Question:
Hello! I have just started playing with android layouts and i wonder if there is a general way of applying basic layout so that it will adjust itself to multiple screens and automatically to landscape view. For example:
In the picture above, I have added some buttons. Now what i want to learn is which layout or options(like weight,gravity,alignment) to b used so that they remain the same in Every view & on every screen. Some says to use linear layout within linear and then add weight and alignment. They said that by doing this, you have flexibility to remove any button and yet no other button looses its place(unlike in relative layout). Can there be better way that will have same layout on all screens and yet flexible??
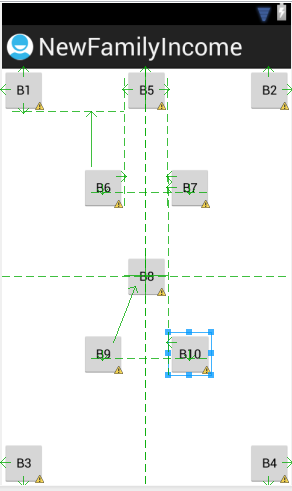
Answer: RelativeLayout is very easy to use and if you learn to align the widgets in it, the layout will look the same on every screen BUT it's good for a layout that is very simple (few widgets on layout) or a layout that you know that will never change because changing on RelativeLayout is so hard and the best way is editing the XML not working on DesignView.
LinearLayout is not flexible like RelativeLayout but making change in it is so simple and other widgets will not lose their positions.
After all if you want to design layout for multiple screen size I recommend to use <URL>.